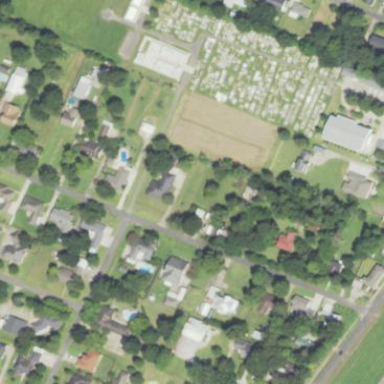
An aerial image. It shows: Cemetery.